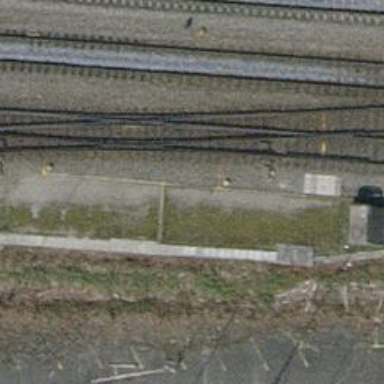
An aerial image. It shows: Railway switch.